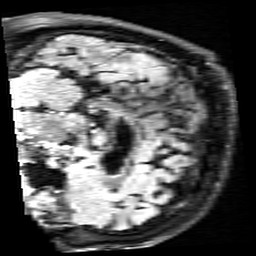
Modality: FLAIR
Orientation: sagittal
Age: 69
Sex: male
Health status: healthy
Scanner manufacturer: siemens
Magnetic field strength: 3 T
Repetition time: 9 s
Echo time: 0.088 s